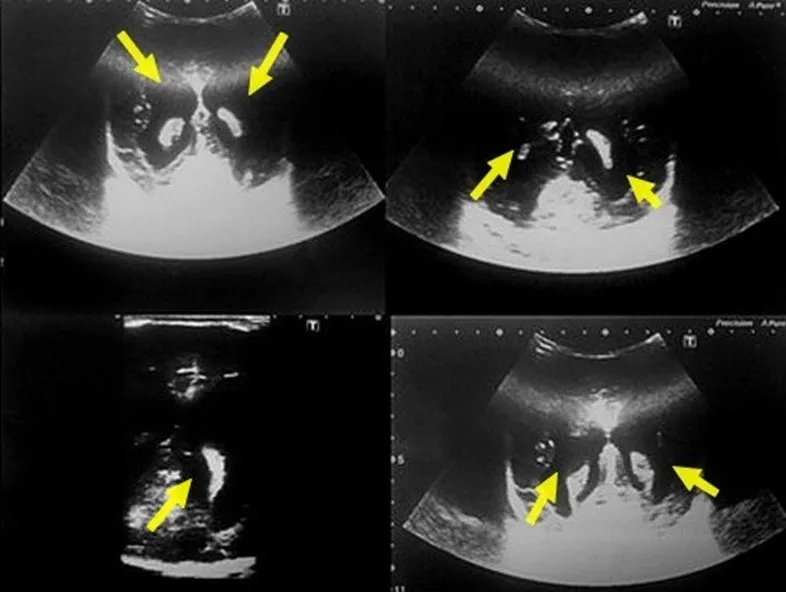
mid-anterior ultrasound scans showing a moderate ventriculomegaly (yellow arrows) with abnormally large lateral ventricles (especially ventricular atrium and occipital horns; lateral ventricular diameter between 12-15 mm) and the third ventricle; the scans were performed using 7.5 MHz transducer through anterior fontanelle approach; note the absence of low-level internal echoes that are consistent with debris/pus within the ventricles.
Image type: radiology (ultrasound)